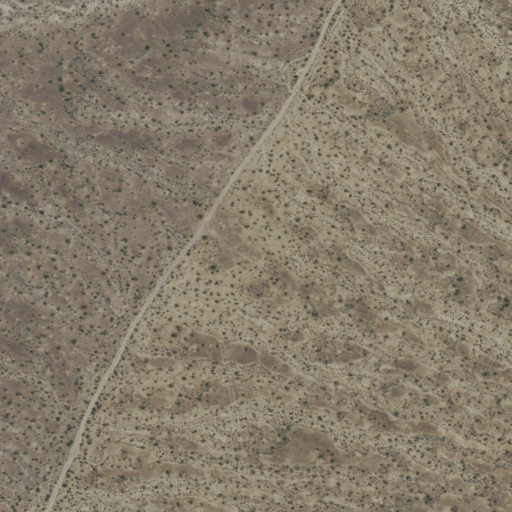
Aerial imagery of gap in California named Deadman Pass containing only shrub